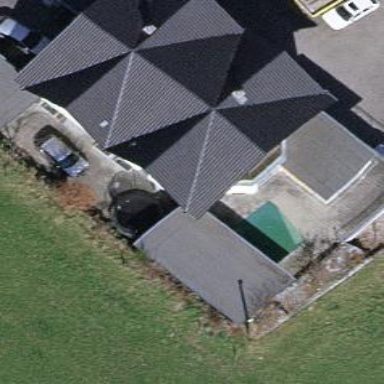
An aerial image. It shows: Building with gabled roof.